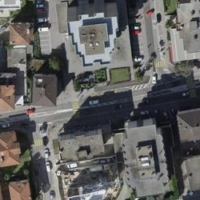
EUNIS habitat code: 54
Species observed at this site:
Larus michahellis